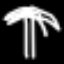
Label: palm tree